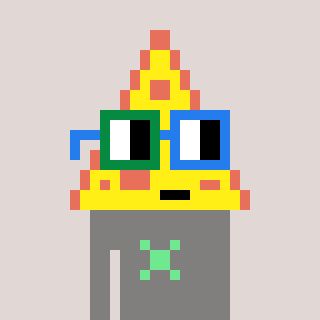
a pixel art character with square green and blue glasses, a pizza-shaped head and a bluegrey-colored body on a warm background